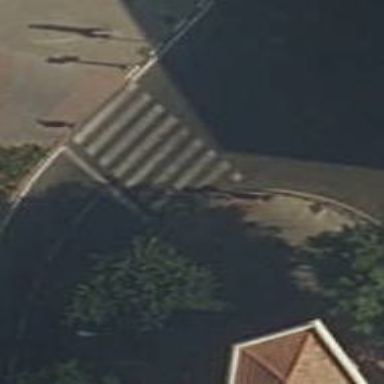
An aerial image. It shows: Zebra crossing with traffic signals. The crossing is marked by traffic lights.